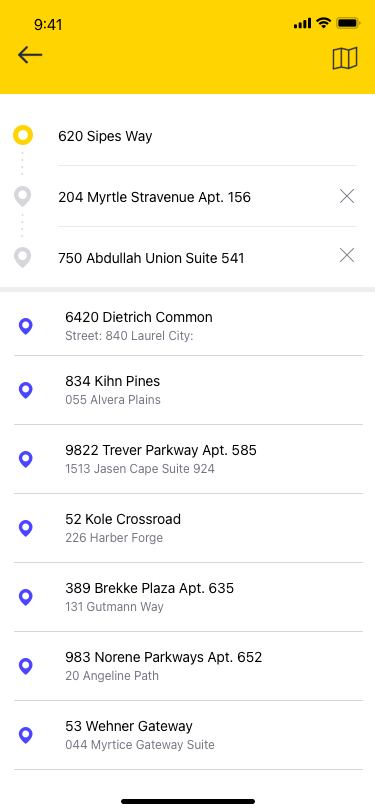
Text in this UI design:
620 Sipes Way
204 Myrtle Stravenue Apt. 156
750 Abdullah Union Suite 541
Street: 840 Laurel City: Mission Viejo State: NC Zip: 84974-3335
6420 Dietrich Common
055 Alvera Plains
834 Kihn Pines
1513 Jasen Cape Suite 924
9822 Trever Parkway Apt. 585
226 Harber Forge
52 Kole Crossroad
131 Gutmann Way
389 Brekke Plaza Apt. 635
20 Angeline Path
983 Norene Parkways Apt. 652
044 Myrtice Gateway Suite 589
53 Wehner Gateway